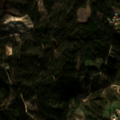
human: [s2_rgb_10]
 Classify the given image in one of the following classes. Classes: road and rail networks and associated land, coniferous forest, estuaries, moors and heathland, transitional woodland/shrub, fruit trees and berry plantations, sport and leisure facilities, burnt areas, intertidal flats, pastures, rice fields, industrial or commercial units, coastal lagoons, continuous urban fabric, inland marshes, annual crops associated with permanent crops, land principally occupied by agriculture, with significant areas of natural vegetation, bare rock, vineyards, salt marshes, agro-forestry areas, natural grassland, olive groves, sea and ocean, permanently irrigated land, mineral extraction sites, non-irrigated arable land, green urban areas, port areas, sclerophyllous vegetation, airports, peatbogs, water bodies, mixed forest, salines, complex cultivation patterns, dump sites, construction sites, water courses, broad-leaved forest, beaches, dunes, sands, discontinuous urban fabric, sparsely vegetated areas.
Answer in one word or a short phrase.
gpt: discontinuous urban fabric, complex cultivation patterns, land principally occupied by agriculture, with significant areas of natural vegetation, mixed forest